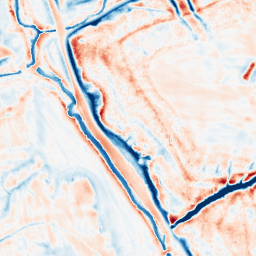
Category: edge_preserving
Decomposition family: bilateral
Decomposition parameters: d: 21
sigma_color: 75
sigma_space: 150
Upsampling method: edge_directed
Upsampling parameters: scale: 2
Upsampling scale: 2